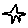
Label: star